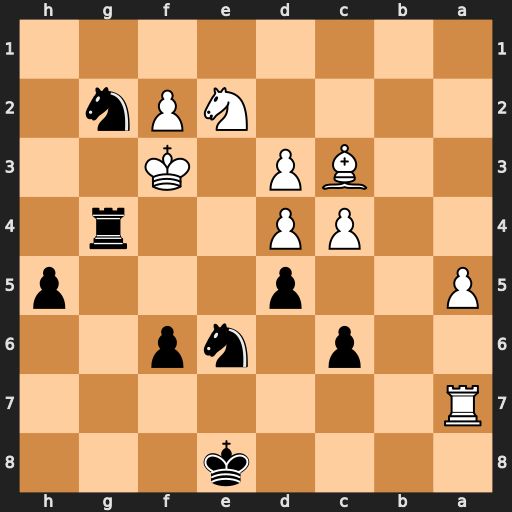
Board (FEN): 4k3/R7/2p1np2/P2p3p/2PP2r1/2BP1K2/4NPn1/8
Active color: b
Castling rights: -
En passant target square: -
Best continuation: Ng5#